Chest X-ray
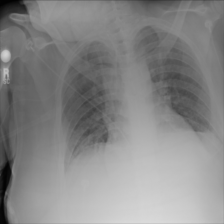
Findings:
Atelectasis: positive
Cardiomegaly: negative
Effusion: negative
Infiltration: negative
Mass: negative
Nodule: negative
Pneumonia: negative
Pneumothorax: negative
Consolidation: negative
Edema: negative
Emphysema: negative
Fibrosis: negative
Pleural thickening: negative
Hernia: negative